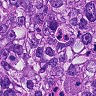
Metastatic tissue present: yes